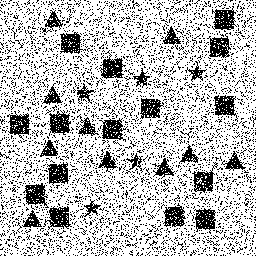
Squares: 15
Triangles: 10
Stars: 5
Total shapes: 30